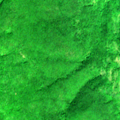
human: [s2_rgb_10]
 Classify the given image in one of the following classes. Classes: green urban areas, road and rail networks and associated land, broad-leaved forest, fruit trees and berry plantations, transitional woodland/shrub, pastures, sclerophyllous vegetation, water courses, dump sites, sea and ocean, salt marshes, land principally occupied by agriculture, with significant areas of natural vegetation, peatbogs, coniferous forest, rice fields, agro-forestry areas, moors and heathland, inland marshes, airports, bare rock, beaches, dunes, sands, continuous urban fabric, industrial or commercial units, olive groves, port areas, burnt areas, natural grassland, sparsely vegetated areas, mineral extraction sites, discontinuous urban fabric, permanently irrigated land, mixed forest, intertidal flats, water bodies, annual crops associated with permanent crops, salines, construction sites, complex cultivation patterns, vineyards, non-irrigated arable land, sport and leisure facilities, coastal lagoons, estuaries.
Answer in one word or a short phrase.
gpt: broad-leaved forest, transitional woodland/shrub